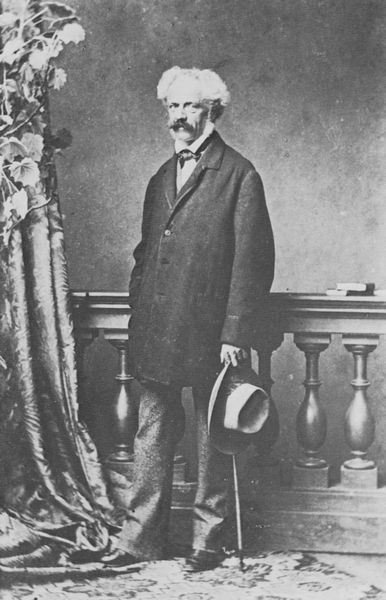
Titel: Franz von Kobell
Künstler: Joseph Albert
Standort: München
Institution: Stadtarchiv
Schlagwörter: baum, blätter, dunkel, hand, mann, schatten, weiß, blumen, frisur, grau, haar, hell, hintergrund, holz, hut, licht, mund, nase, schwarz, säulen, blick, blüten, muster, schleife, teppich, alt, anzug, bart, hemd, hose, jacke, kappe, schnurrbart, wand, augen, falten, gesicht, kragen, stehen, bild, bildnis, herr, portrait, porträt, vorhang, brüstung, boden, haare, mantel, pose, stehend, stehender, stoff, blatt, pflanze, knopf, seide, stock, ranken, balkon, bücher, gehstock, schuhe, stab, russland, gelände, schnäuzer, wein, glatze, atelier, lciht, geländer, fliege, gehrock, jackett, schnauzer, krempe, foto, fotografie, photographie, greis, buch, balustrade, schwarz-weiss, hochkragen, spazierstock, schuh, halbglatze, ranke, photo, efeu, dunke, binder, ballustrade, kulisse, gelehrter, ganzkörperporträt, blumengirlande, vorhand, lackschuhe, standbein, fotographie, gedrechselt, fot, porttrait, studio, blättern, baluster, hemdskragen, handlauf, tuck, reppich, weiße haare, schueh, fotostudio nadar, kurzmantel, russenmütze, studioaufnahme, kullisse, mitelglatze, abwartender blick